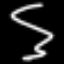
Label: squiggle